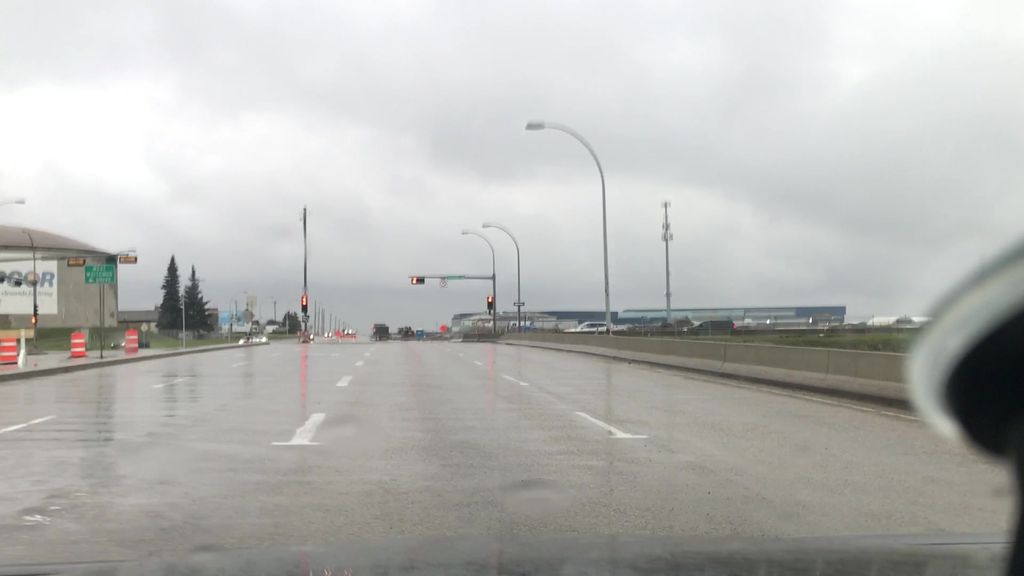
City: edmonton